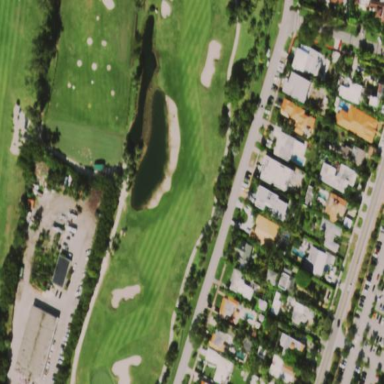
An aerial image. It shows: Golf fairway surrounded by grass.